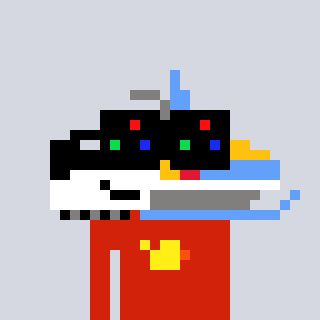
a pixel art character with square black sunglasses, a snowmobile-shaped head and a red-colored body on a cool background